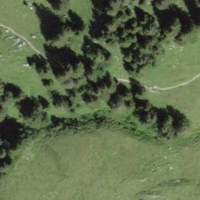
EUNIS habitat code: 32
Species observed at this site:
Saxifraga rotundifolia